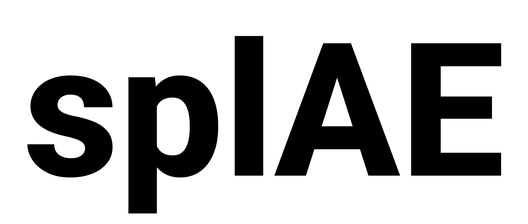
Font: Roboto_ExtraBold